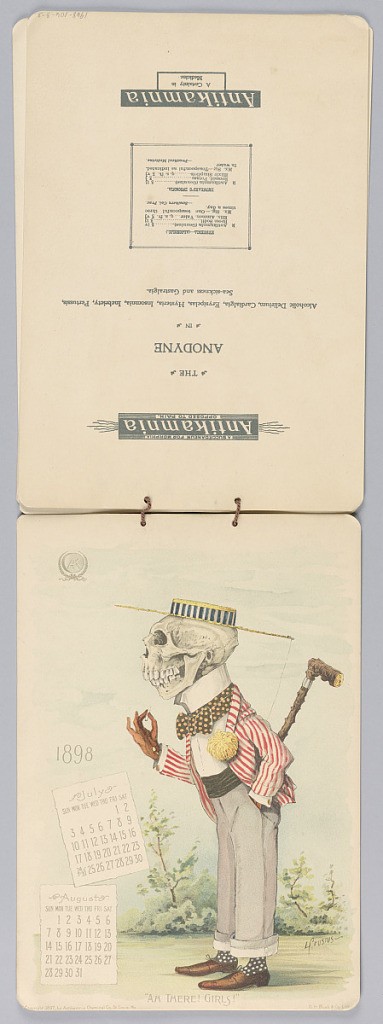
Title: The Antikamnia Calendar, July and August, 1898: "Ah There! Girls!"
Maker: Louis Crusius, American, 1862 - 1898
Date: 1897
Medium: Chromolithograph on paper with string binding
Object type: Calendar
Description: July and August, 1898.